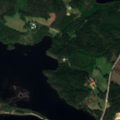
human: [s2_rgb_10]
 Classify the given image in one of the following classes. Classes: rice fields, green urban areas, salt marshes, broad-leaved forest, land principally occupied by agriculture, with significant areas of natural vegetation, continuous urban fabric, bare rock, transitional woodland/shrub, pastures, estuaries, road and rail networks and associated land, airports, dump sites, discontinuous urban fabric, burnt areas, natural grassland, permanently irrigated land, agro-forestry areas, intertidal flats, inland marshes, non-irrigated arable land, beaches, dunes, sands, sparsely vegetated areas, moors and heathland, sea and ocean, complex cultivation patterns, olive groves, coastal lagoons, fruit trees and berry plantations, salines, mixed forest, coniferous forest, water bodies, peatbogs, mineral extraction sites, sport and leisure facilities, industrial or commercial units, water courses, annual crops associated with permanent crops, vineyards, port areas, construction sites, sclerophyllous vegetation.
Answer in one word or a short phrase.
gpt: coniferous forest, mixed forest, water bodies